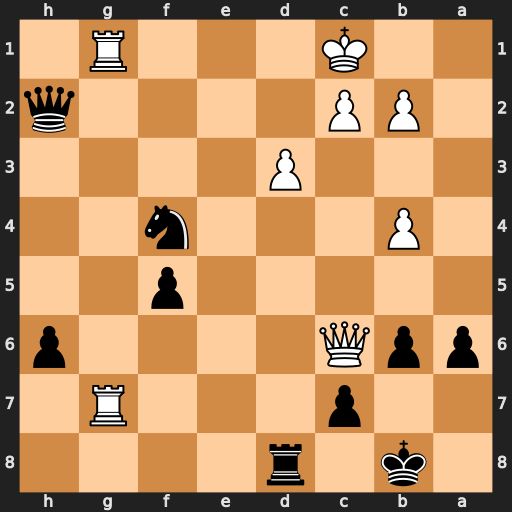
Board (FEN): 1k1r4/2p3R1/ppQ4p/5p2/1P3n2/3P4/1PP4q/2K3R1
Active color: b
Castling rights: -
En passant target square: -
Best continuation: Ne2+ Kb1 Nxg1